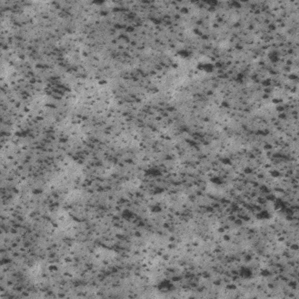
Label: frost